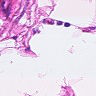
Metastatic tissue present: no